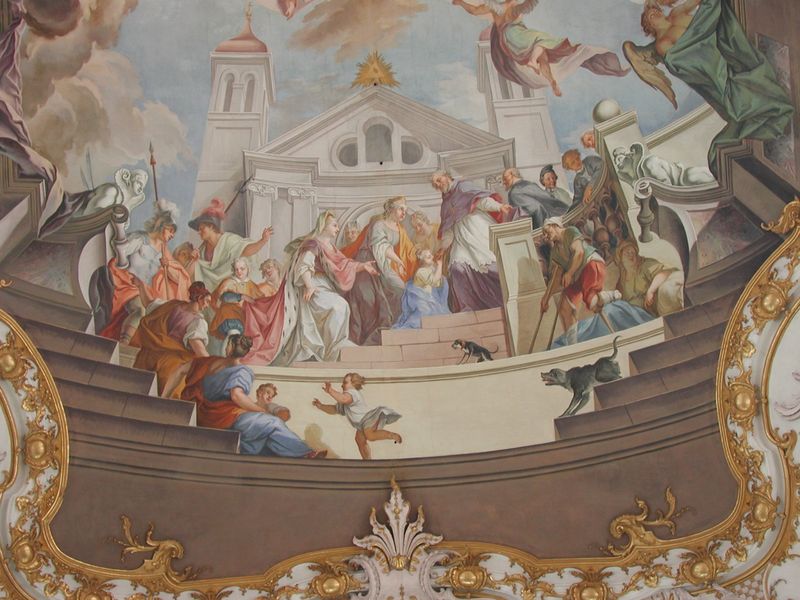
Titel: Fresken der Stiftskirche Dießen am Ammersee
Künstler: Johann Georg Bergmüller
Standort: Dießen am Ammersee, St. Mariä Himmelfahrt (EU - D - Bayern)
Schlagwörter: blau, gott, himmel, wolken, dreieck, frauen, menschen, licht, männer, szene, weiss, gebäude, hund, hunde, rot, menge, architektur, barock, rahmen, kirche, auge, geistlicher, gold, decke, kind, personen, renaissance, engel, giebel, mauer, treppe, treppen, ornamente, stuck, stufen, türme, strahlen, schweben, prister, statuen, priester, tempel, königin, speer, speere, deckengemälde, fresko, illusion, erzengel, holzbein, deckenmalerei, zwillingstürme, krücke, krücken, dreicke, heiliger geist, scheinarchitektur, deckenfresko, deckenbild, lahmer, dreiecl, korche, manninvalide, personen türme